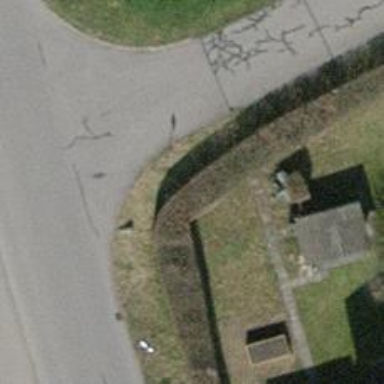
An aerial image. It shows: Hedge acting as barrier.